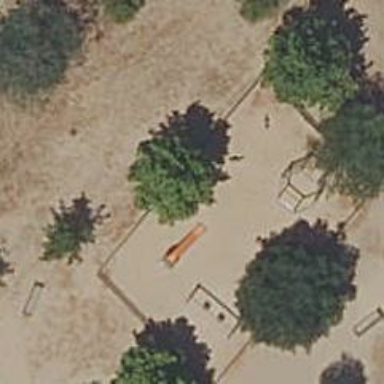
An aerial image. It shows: Playground area for leisure activities on the land.